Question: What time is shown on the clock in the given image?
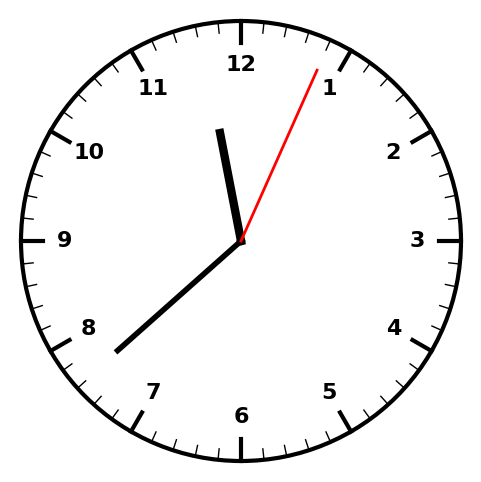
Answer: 11:38:04